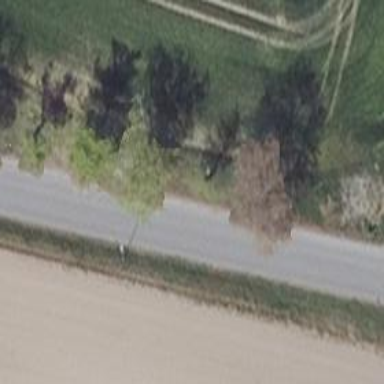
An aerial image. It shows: Row of deciduous broadleaved trees.